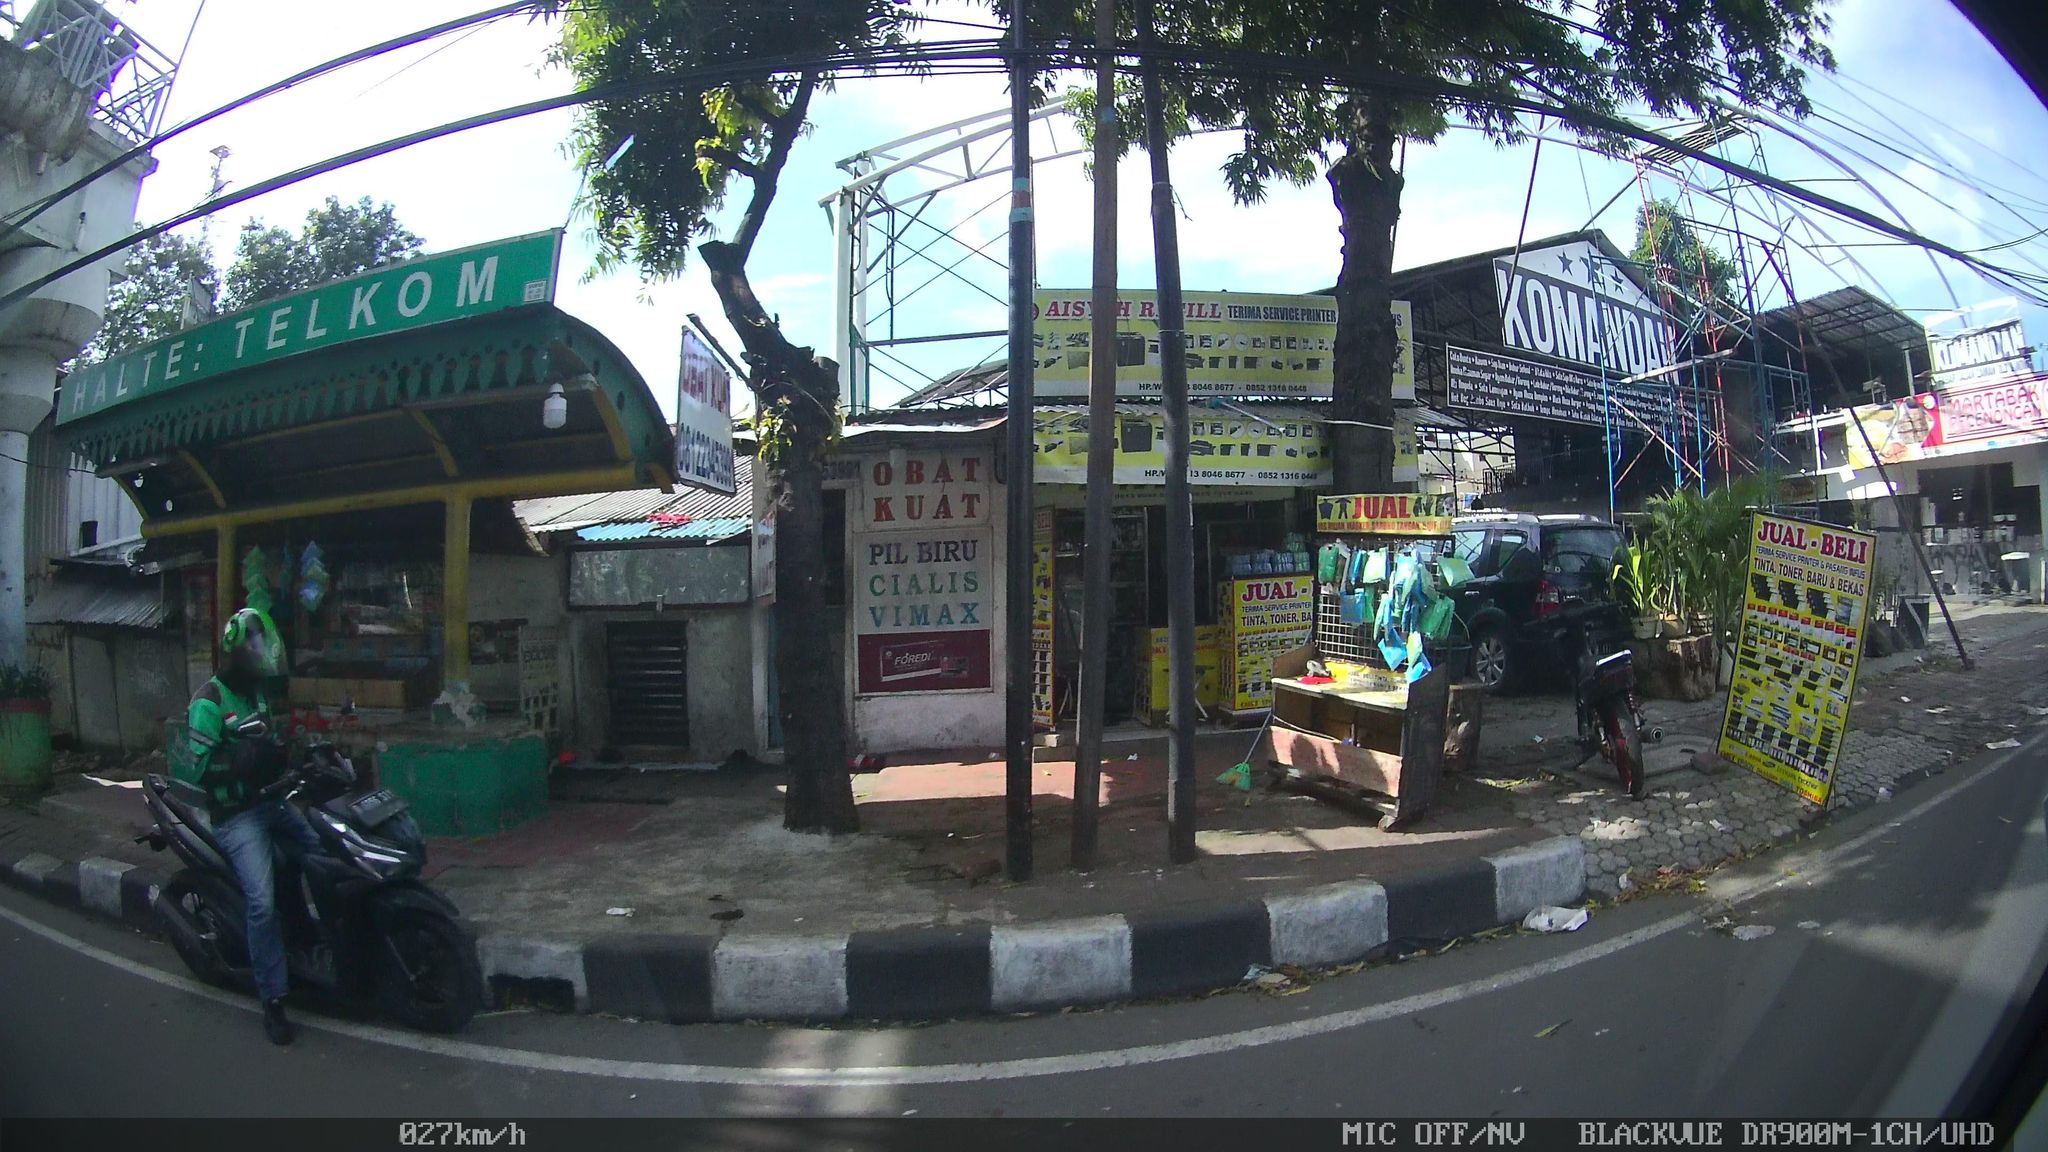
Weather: clear
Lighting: day
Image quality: good
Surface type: driving surface
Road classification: path, steps, footway
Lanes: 4
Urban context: urban centre
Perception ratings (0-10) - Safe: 2.56, Lively: 6.42, Beautiful: 3.75, Boring: 1.34, Depressing: 6.53, Wealthy: 1.63